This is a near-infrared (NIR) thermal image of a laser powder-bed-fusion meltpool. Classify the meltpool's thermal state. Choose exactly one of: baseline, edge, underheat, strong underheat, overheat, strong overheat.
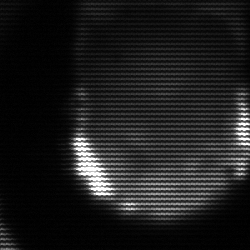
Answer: edge